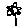
Label: flower